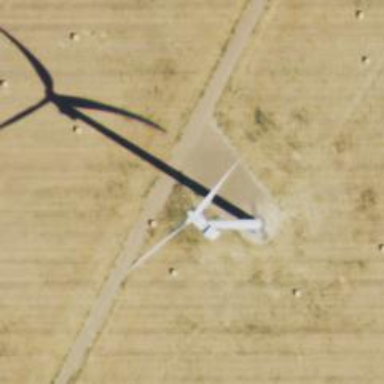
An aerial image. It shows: Wind generator using wind turbines of horizontal axis.